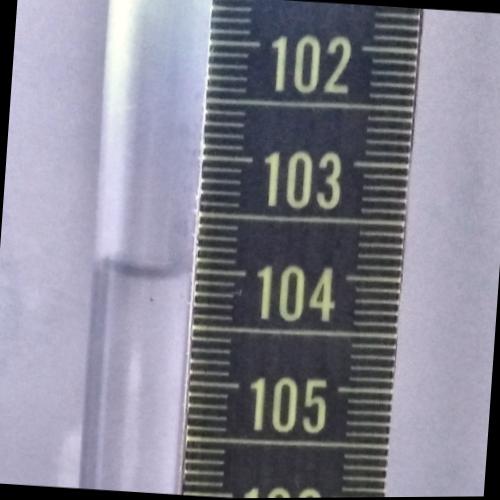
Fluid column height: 104.0 cm